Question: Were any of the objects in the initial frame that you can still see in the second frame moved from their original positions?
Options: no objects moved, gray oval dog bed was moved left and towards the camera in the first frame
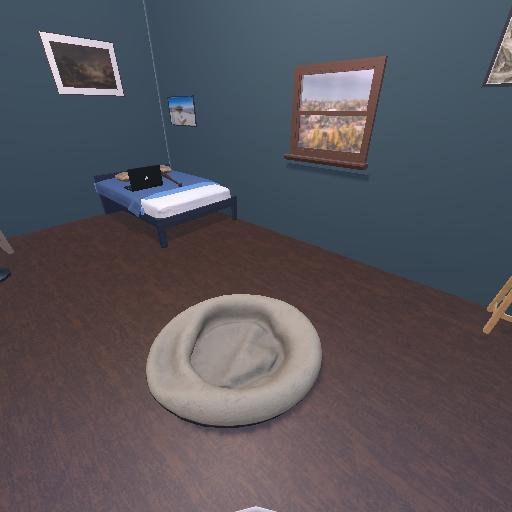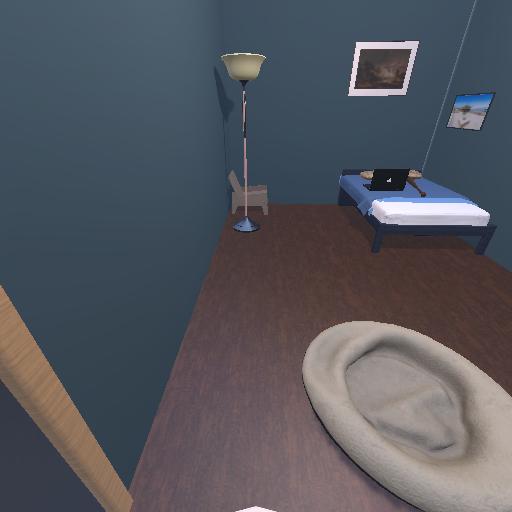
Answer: no objects moved